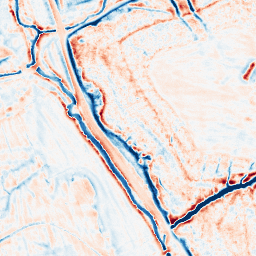
Category: edge_preserving
Decomposition family: bilateral
Decomposition parameters: d: 15
sigma_color: 100
sigma_space: 50
Upsampling method: bspline
Upsampling parameters: scale: 8
Upsampling scale: 8